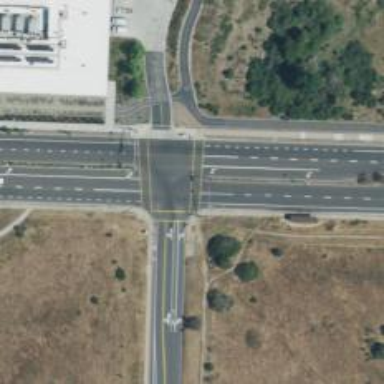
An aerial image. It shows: Marked crossing on the road.